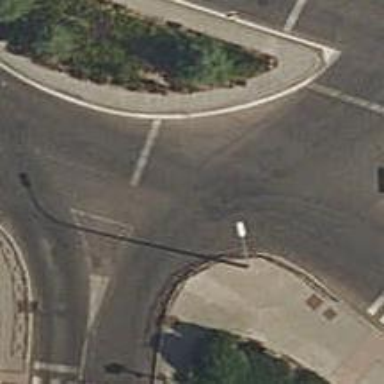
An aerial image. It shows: Road with traffic signals.